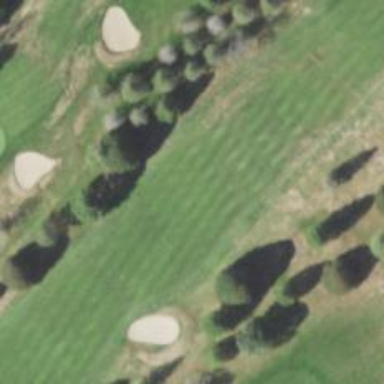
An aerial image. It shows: View of golf hole.